Question:
What is the best way to find the right column for the using visual basic coding or some excel function and return the from that column? 'HLOOKUP' can't be used here because the lookup value isn't exact and the ranges in the table are also not with specific intervals (If they were, I could use e.g. 'FLOOR(travelled miles/100)*100' and find the price with 'HLOOKUP'). Obviously, it's easy to find the price manually with a small table but with a big table computer will be faster.
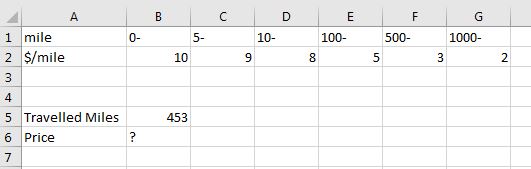
Answer: Note that, if 'x' is between 'a' and 'b', then 'MEDIAN(x,a,b)=x'. Combine this with some nested IFs:
'''
=IF(MEDIAN(B5,B1,C1-1)=B5,B2,IF(MEDIAN(B5,C1,D1-1)=B5,C2,IF(MEDIAN(B5,D1,E1-1)=B5,D2)))
'''
I'm on my phone, so just done the first three cases, but hopefully you can see how it continues.
(should note you need to remove the dashes for this to work)
I also want to answer your question in the comments above. You can use the following to keep the dash, but get a number to work with.
Assume cell A1 has got the value '10-'. We can use the 'FIND' function to work out where the '-' occurs and then use the 'LEFT' function to only return the characters from before the dash:
'''
=LEFT(A1,FIND("-",A1)-1)
'''
This will return the value '10', but it will return it as a string, not a number - basically Excel will think it is text. To force Excel to consider it as a number, we can simply multiply the value by one. Our formula above therefore becomes:
'''
=(LEFT(A1,FIND("-",A1)-1))*1
'''
You may also see people use a double minus sign, like this:
'''
=--LEFT(A1,FIND("-",A1)-1)
'''
I don't recommend this because it's a bit complex, but combining with the formula above would give:
'''
=IF(MEDIAN(B5,--LEFT(B1,FIND("-",B1)-1),--LEFT(C1,FIND("-",C1)-1)-1)=B5,B2,IF(MEDIAN(B5,--LEFT(C1,FIND("-",C1)-1,--LEFT(D1,FIND("-",D1)-1-1)=B5,C2,IF(MEDIAN(B5,--LEFT(D1,FIND("-",D1)-1,--LEFT(E1,FIND("-",E1)-1-1)=B5,D2)))
'''